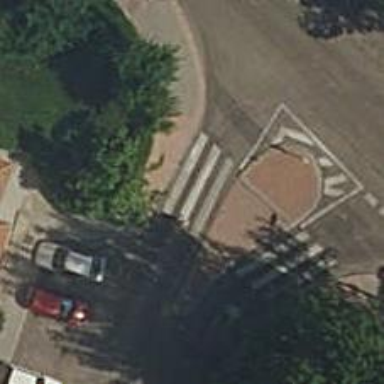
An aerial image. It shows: Uncontrolled zebra crossing on the road.